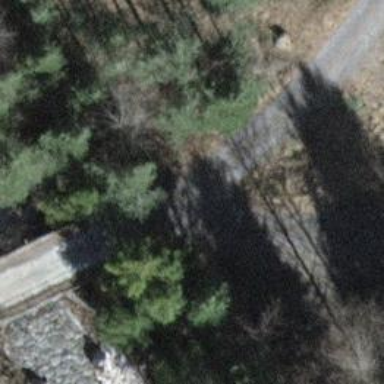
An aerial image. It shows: Gravel track on bridge with grade 2 tracktype.